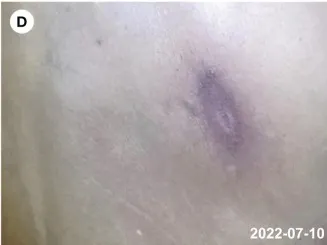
Abscess of the right back (A-D). Follow-up on 10th July 2022.
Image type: medical_photograph (skin_photograph)